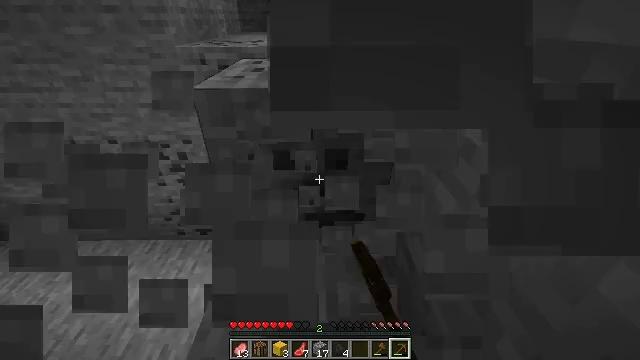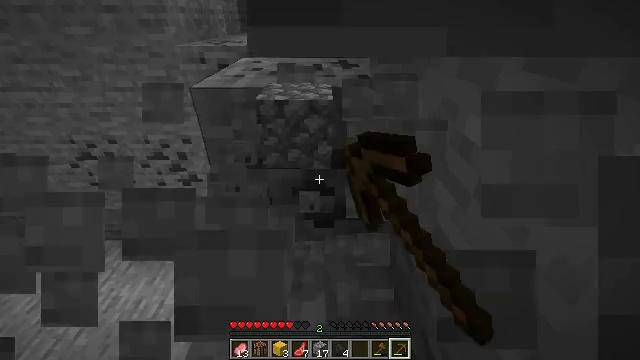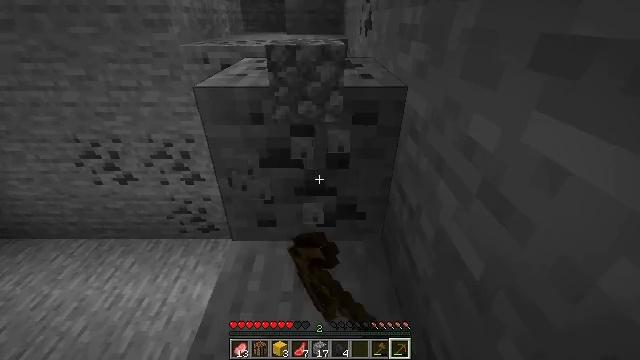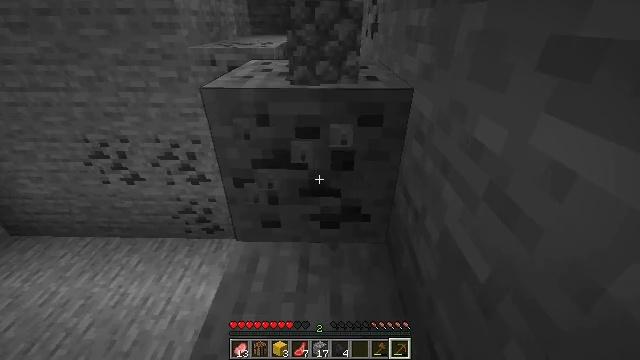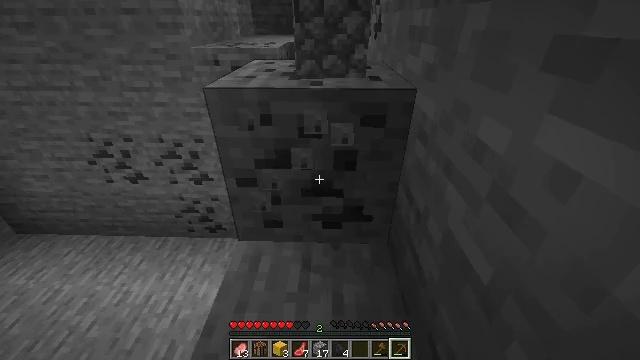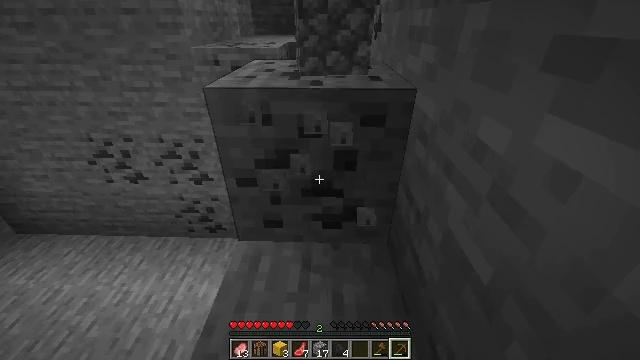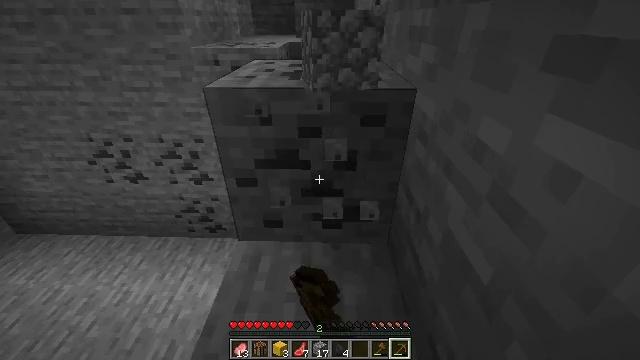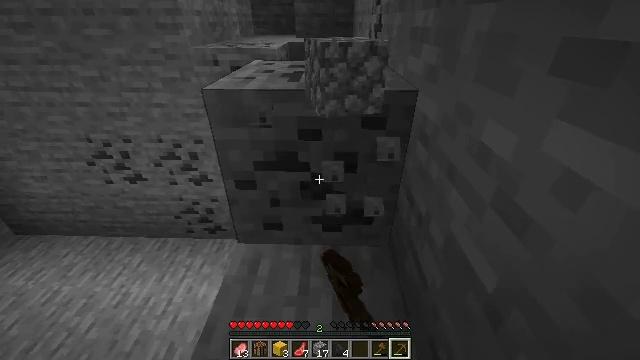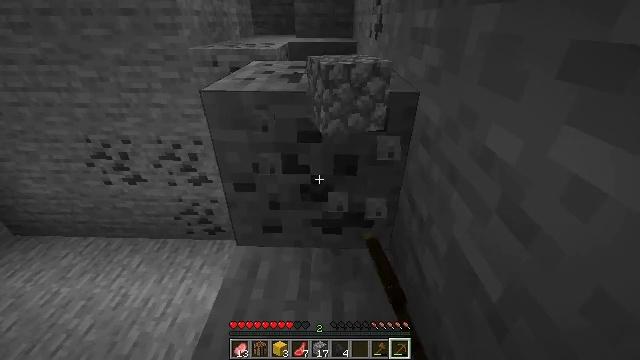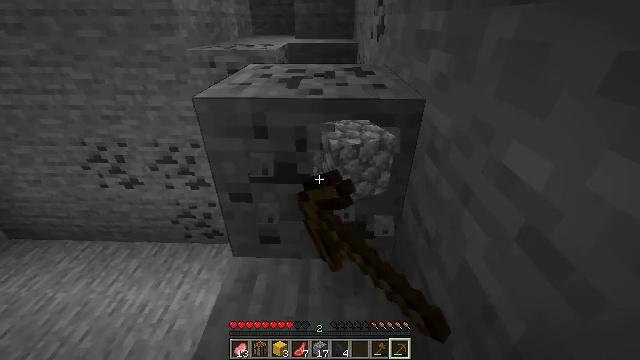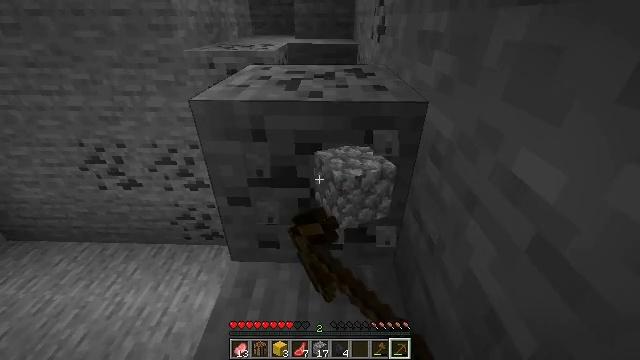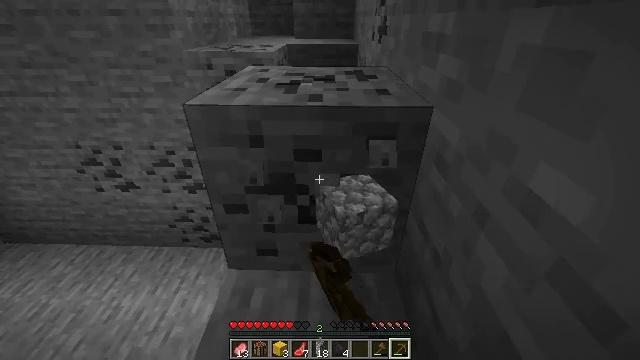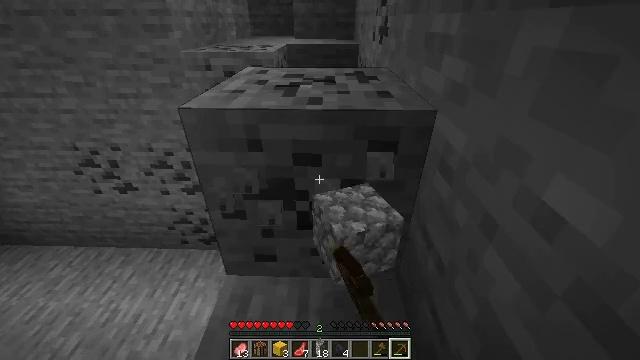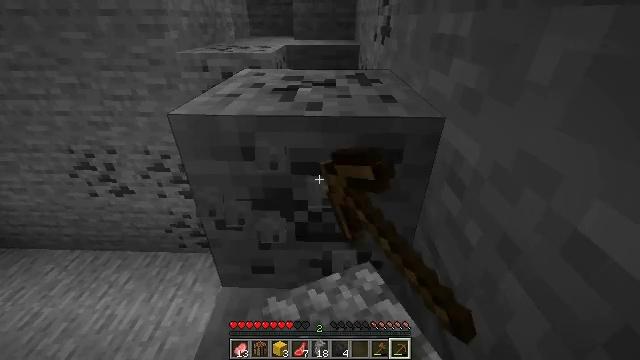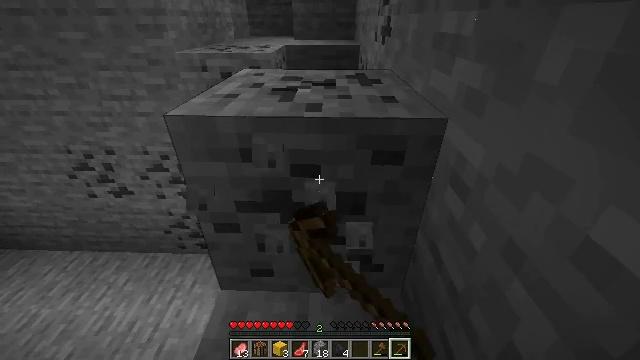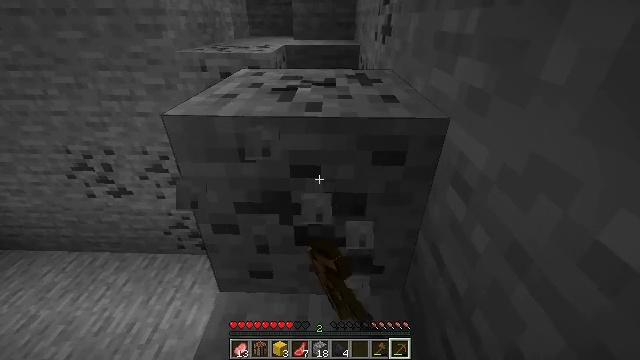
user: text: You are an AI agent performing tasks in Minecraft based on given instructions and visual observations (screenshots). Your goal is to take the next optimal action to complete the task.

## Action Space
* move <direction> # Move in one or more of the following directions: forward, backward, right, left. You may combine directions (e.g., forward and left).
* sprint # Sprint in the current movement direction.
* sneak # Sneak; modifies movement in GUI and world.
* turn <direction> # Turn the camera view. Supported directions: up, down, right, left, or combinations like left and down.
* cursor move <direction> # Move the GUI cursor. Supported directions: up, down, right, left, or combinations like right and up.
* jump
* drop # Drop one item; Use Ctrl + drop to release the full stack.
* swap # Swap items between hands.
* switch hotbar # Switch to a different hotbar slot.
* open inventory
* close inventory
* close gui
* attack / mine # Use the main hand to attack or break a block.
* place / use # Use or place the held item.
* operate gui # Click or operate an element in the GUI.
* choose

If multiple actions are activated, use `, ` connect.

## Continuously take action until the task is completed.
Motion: motion action
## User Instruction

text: Collect coal by mining the ore.
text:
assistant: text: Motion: sneak, attack / mine
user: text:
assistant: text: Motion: sneak, attack / mine
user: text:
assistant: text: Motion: sneak, turn left, attack / mine
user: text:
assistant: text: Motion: sneak, attack / mine
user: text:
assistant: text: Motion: sneak, attack / mine
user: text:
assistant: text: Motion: sneak, attack / mine
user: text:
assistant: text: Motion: move forward, sneak, attack / mine
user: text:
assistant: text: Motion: move forward, sneak, attack / mine
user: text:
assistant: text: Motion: move forward, sneak, attack / mine
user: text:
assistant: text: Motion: move forward, sneak, attack / mine
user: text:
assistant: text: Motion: move forward, sneak, attack / mine
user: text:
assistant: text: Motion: move forward, sneak, attack / mine
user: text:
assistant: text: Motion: sneak, attack / mine
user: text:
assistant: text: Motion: sneak, attack / mine
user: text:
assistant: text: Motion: sneak, attack / mine
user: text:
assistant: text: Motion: sneak, attack / mine
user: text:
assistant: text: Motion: sneak, attack / mine
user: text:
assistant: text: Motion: sneak, attack / mine
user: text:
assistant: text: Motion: sneak, attack / mine
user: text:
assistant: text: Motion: sneak, attack / mine
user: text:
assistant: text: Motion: sneak, attack / mine
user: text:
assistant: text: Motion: sneak, attack / mine
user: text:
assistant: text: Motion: sneak, attack / mine
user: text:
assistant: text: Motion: sneak, attack / mine
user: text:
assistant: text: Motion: sneak, attack / mine
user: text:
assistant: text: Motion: sneak, turn left and up, attack / mine
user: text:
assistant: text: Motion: sneak, turn left and up, attack / mine
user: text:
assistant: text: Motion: sneak, attack / mine
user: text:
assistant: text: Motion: sneak, attack / mine
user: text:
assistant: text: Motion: sneak, attack / mine